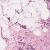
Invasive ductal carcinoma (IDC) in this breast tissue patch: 1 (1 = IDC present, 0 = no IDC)